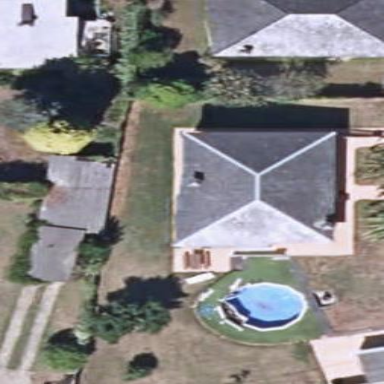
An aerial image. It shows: Simple house.